Question: I have to either give a tiling of the figure below by dominoes, or give a proof that it is impossible.

I think to achieve this I have to find a perfect matching of the asociated graph of the figure (every space is a node of the graph and they are connected by edges in the vertical and horizontal way). So the graph is undirected and not bipartite. The number of nodes is 42, so could be possible due to there are an even number of nodes, but I think it's not possible. I thought about the definition that a graph has a perfect matching iff '|V|=2*v(G)' (where 'v(G)' is the matching number of the graph).
Could you help me to find the tiling if it's exists or continue the proof that it's not possible?
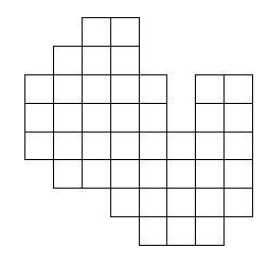
Answer: According to Hall's matching theorem, if you choose any subset from one "part" of bipartite graph and the number of vertices adjacent to vertices of this subset is smaller than the subset size, there is no perfect matching.
If we choose 11 green tiles as shown below, we get only 10 adjacent tiles for them. Which means there is no perfect matching and you cannot cover the figure by dominoes.